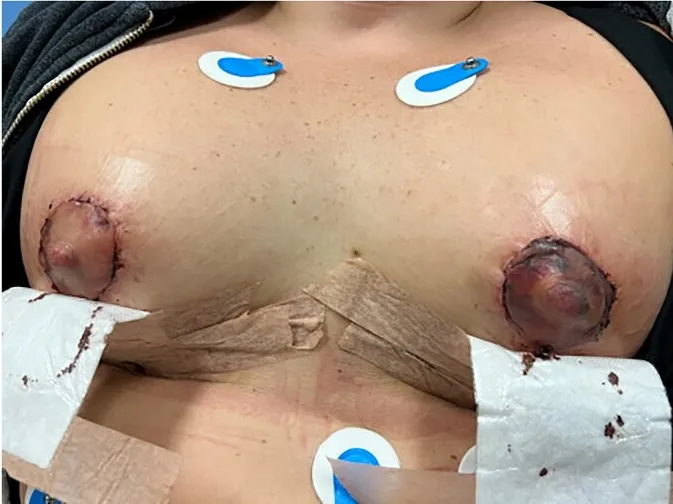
Photograph of patient's breasts demonstrating periareolar incisions.
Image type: medical_photograph (skin_photograph)